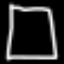
Label: square